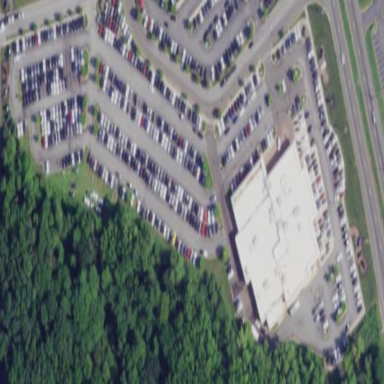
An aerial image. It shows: Car shop in retail area.